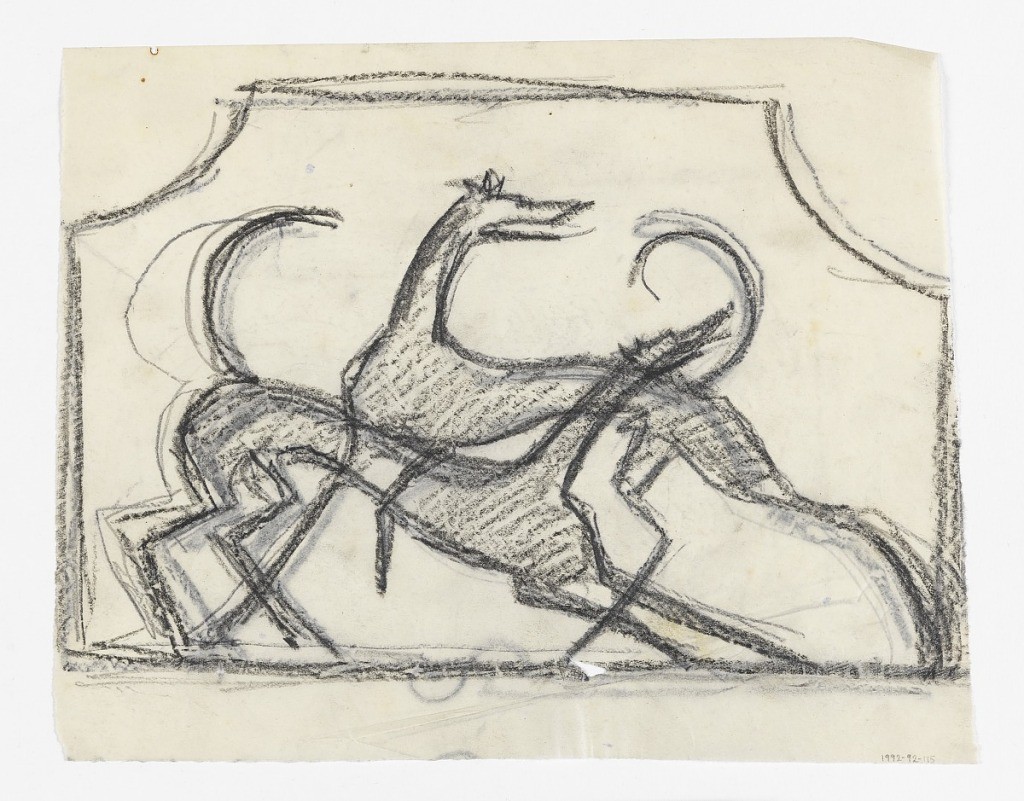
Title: Design for Firescreen, Hounds
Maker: William Hunt Diederich, American, b. Hungary, 1884–1953
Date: ca. 1920
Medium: Black crayon, graphite on tracing paper
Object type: Drawing
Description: Design for a firescreen to be executed in iron. Within the frame, two figures of hounds, their bodies overlapping.